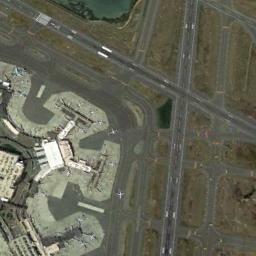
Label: airport